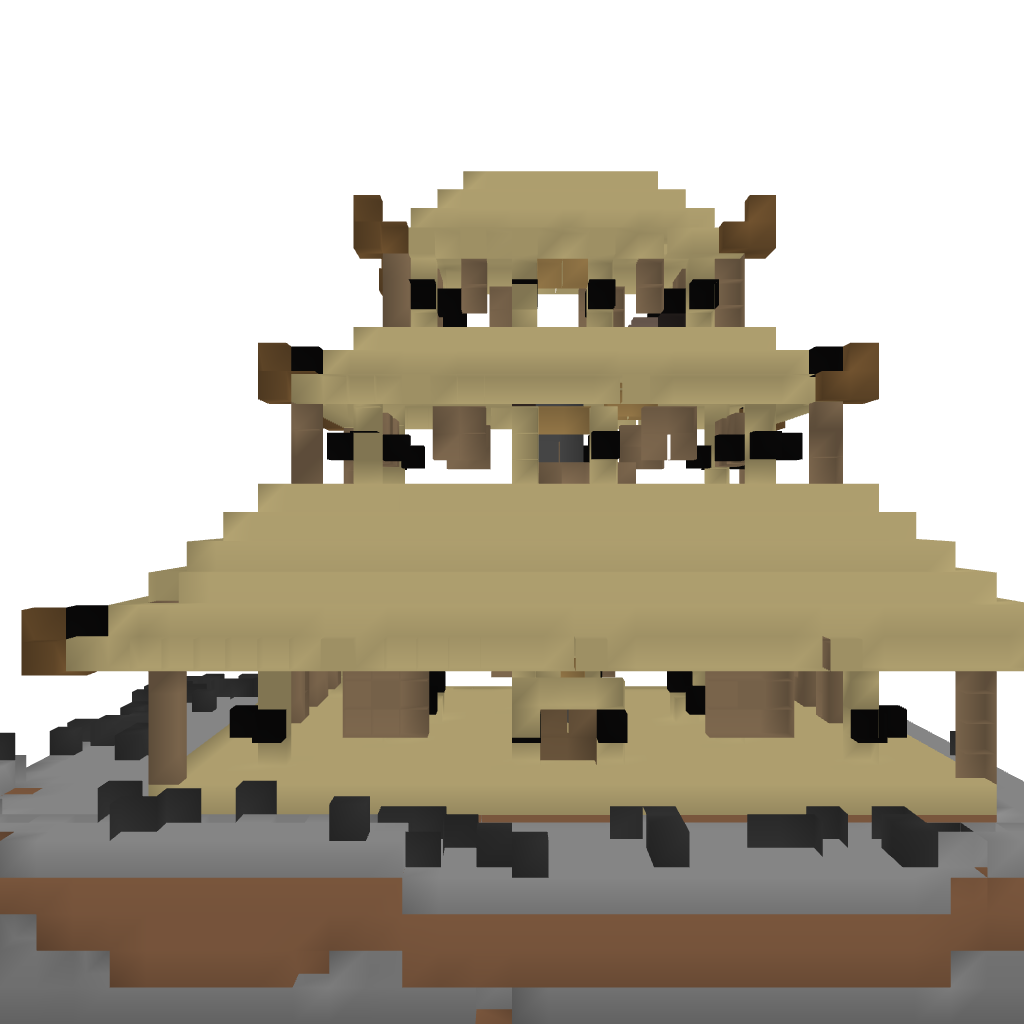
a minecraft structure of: large pagoda (just house)